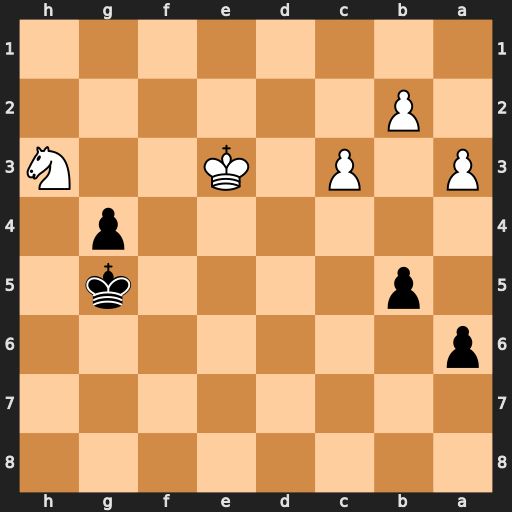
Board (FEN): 8/8/p7/1p4k1/6p1/P1P1K2N/1P6/8
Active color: b
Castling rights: -
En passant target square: -
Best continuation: gxh3 Kf3 Kf5 Kg3 Ke4